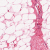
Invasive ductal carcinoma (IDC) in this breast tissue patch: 0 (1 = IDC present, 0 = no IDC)